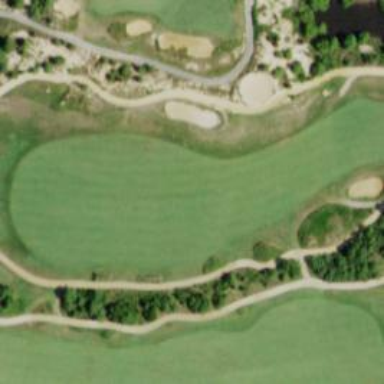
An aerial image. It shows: View of golf hole.